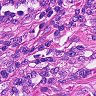
Metastatic tissue present: no